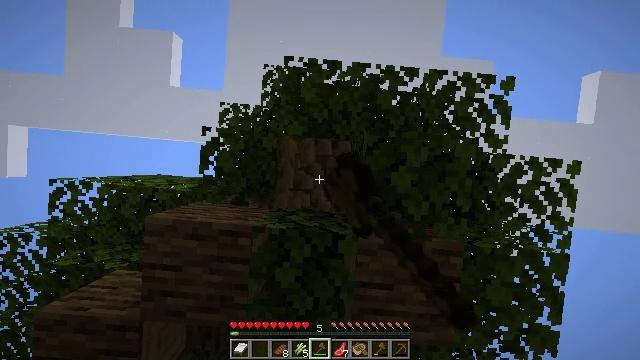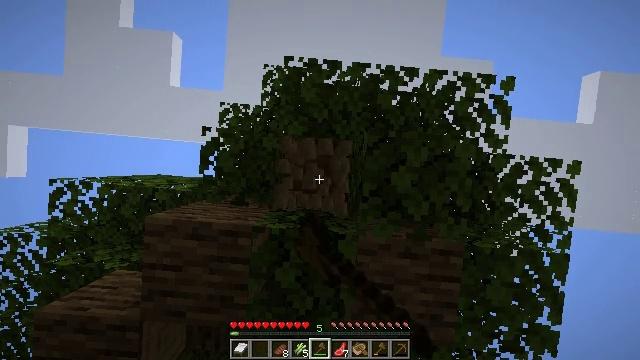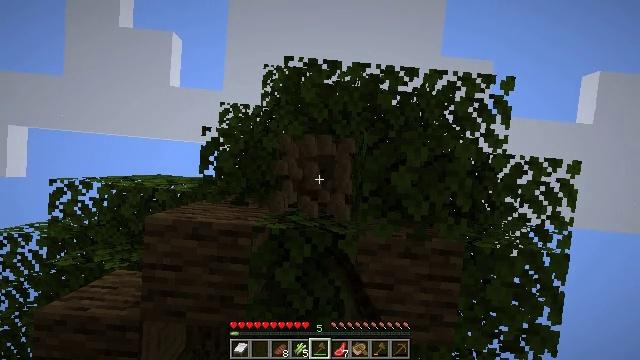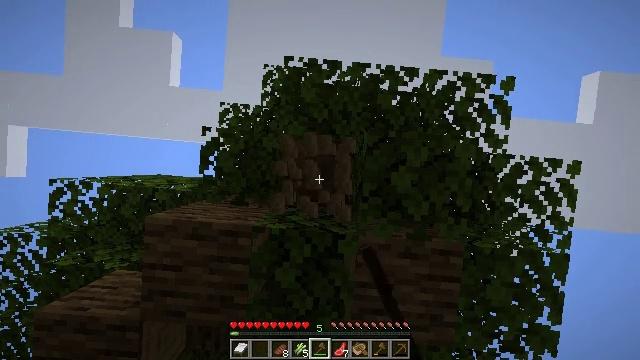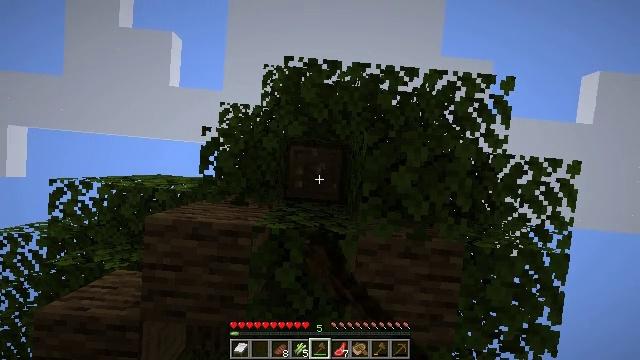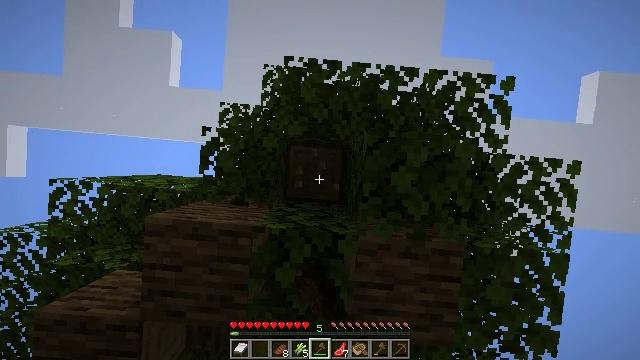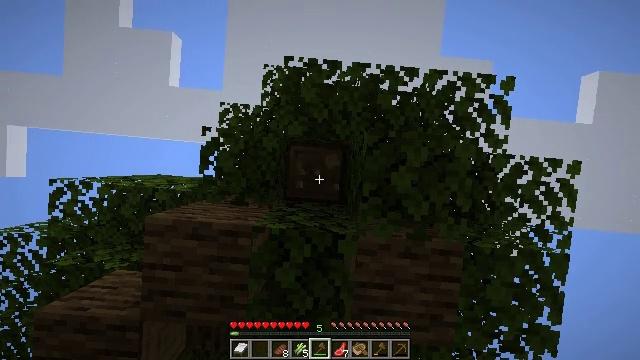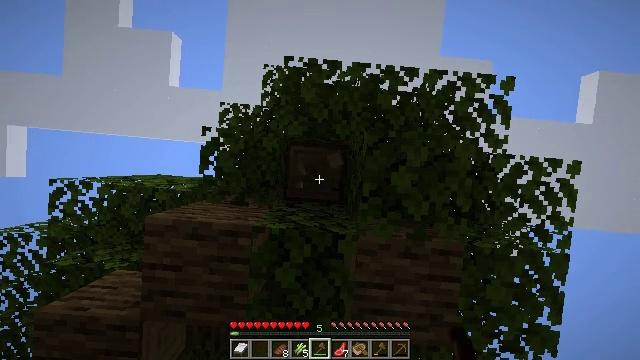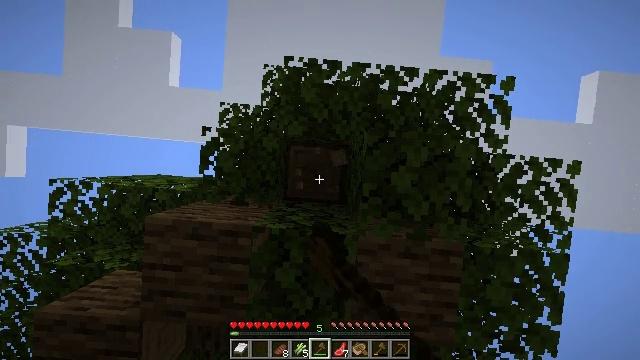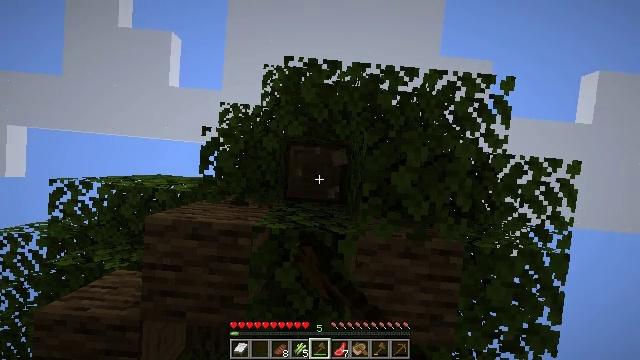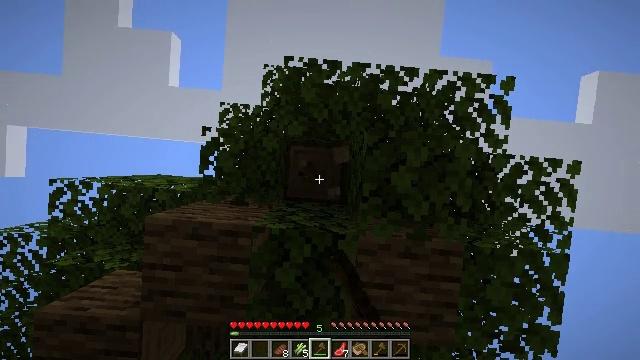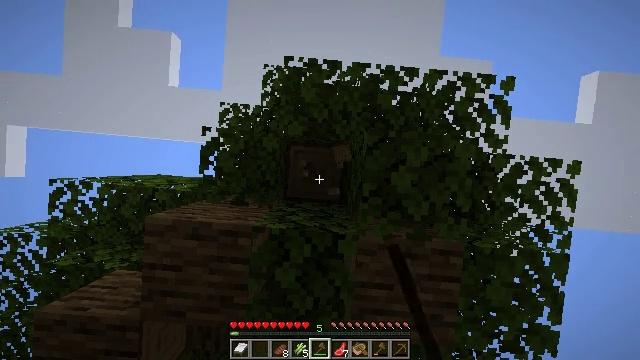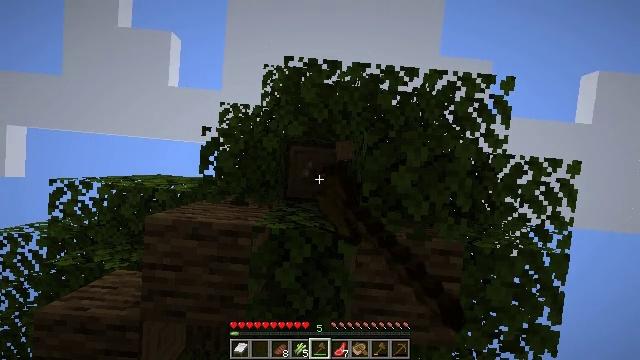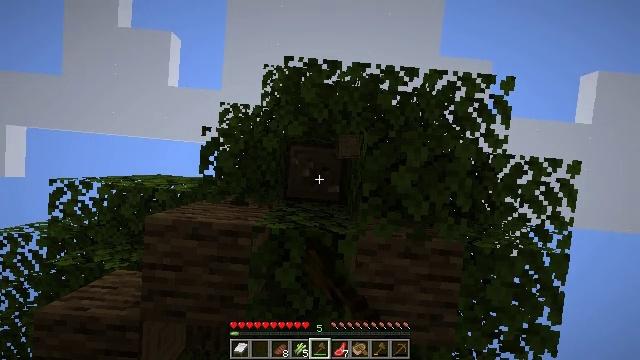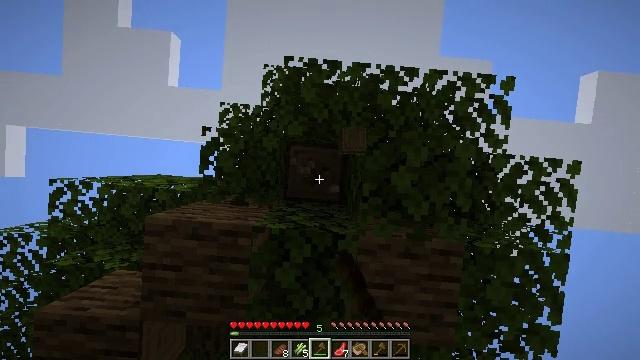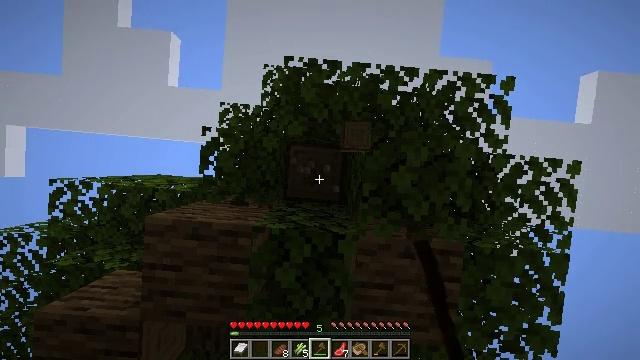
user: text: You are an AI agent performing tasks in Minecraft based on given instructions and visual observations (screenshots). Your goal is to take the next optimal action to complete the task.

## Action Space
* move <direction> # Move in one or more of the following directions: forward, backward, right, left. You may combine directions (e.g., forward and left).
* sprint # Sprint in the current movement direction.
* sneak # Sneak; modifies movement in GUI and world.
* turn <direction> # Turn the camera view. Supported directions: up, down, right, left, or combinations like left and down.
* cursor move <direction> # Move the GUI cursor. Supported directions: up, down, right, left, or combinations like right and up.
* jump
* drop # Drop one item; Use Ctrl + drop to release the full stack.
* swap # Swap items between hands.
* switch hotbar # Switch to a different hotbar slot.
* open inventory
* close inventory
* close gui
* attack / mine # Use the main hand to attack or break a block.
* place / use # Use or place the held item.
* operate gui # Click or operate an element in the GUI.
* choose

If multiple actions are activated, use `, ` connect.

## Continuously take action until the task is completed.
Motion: motion action
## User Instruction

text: Mine the oak log.
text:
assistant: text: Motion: attack / mine
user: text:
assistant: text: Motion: attack / mine
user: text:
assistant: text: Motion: attack / mine
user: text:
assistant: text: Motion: attack / mine
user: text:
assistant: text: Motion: attack / mine
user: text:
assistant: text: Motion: attack / mine
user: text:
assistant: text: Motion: attack / mine
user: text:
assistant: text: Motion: attack / mine
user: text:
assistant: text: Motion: attack / mine
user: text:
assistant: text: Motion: attack / mine
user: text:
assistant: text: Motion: attack / mine
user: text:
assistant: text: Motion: attack / mine
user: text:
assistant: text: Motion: attack / mine
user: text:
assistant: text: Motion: attack / mine
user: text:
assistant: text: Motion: attack / mine
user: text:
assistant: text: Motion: attack / mine
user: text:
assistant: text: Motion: attack / mine
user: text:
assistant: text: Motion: attack / mine
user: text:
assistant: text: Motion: attack / mine
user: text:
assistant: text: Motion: attack / mine
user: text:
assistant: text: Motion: attack / mine
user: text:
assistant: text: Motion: attack / mine
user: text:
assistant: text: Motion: attack / mine
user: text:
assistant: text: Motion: attack / mine
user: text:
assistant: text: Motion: attack / mine
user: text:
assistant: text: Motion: attack / mine
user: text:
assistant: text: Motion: attack / mine
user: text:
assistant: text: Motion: attack / mine
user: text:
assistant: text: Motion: attack / mine
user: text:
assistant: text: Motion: attack / mine